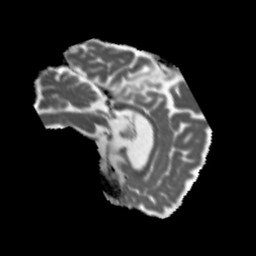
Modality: MD
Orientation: sagittal
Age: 68
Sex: male
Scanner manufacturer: siemens
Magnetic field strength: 3 T
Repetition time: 5.47 s
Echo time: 0.0854 s